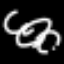
Label: squiggle